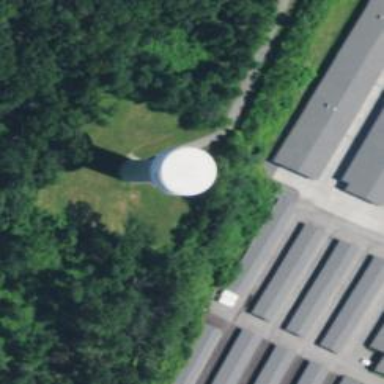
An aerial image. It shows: Water tower that is man-made.